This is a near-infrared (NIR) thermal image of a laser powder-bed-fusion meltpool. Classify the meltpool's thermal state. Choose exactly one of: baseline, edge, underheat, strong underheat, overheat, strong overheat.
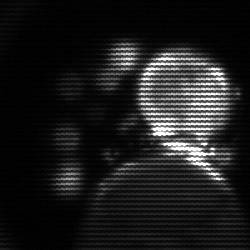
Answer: baseline